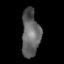
Tissue: prostate
Cell type: B cells
Senescence score: 0.3449
Nuclear area (px): 831
Mean DAPI intensity: 99.123